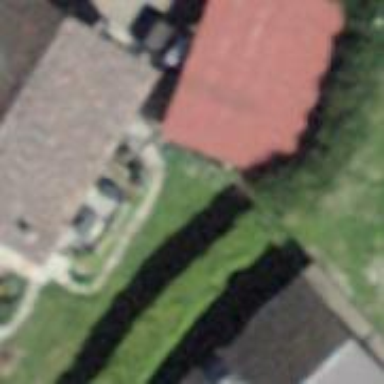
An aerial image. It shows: Garage building.